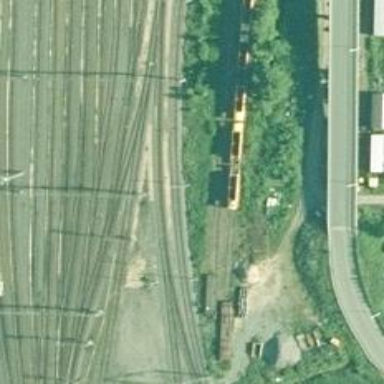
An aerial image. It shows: Railway yard in service.